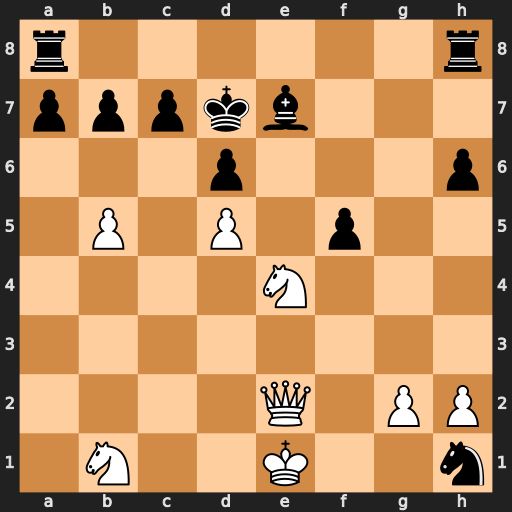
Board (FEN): r6r/pppkb3/3p3p/1P1P1p2/4N3/8/4Q1PP/1N2K2n
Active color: w
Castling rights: -
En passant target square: -
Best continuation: Nf6+ Bxf6 Qe6+ Kd8 Qxf6+